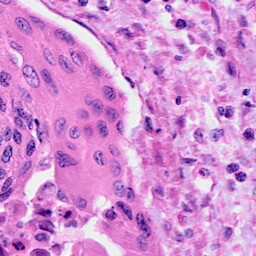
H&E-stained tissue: Cervix